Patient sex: M
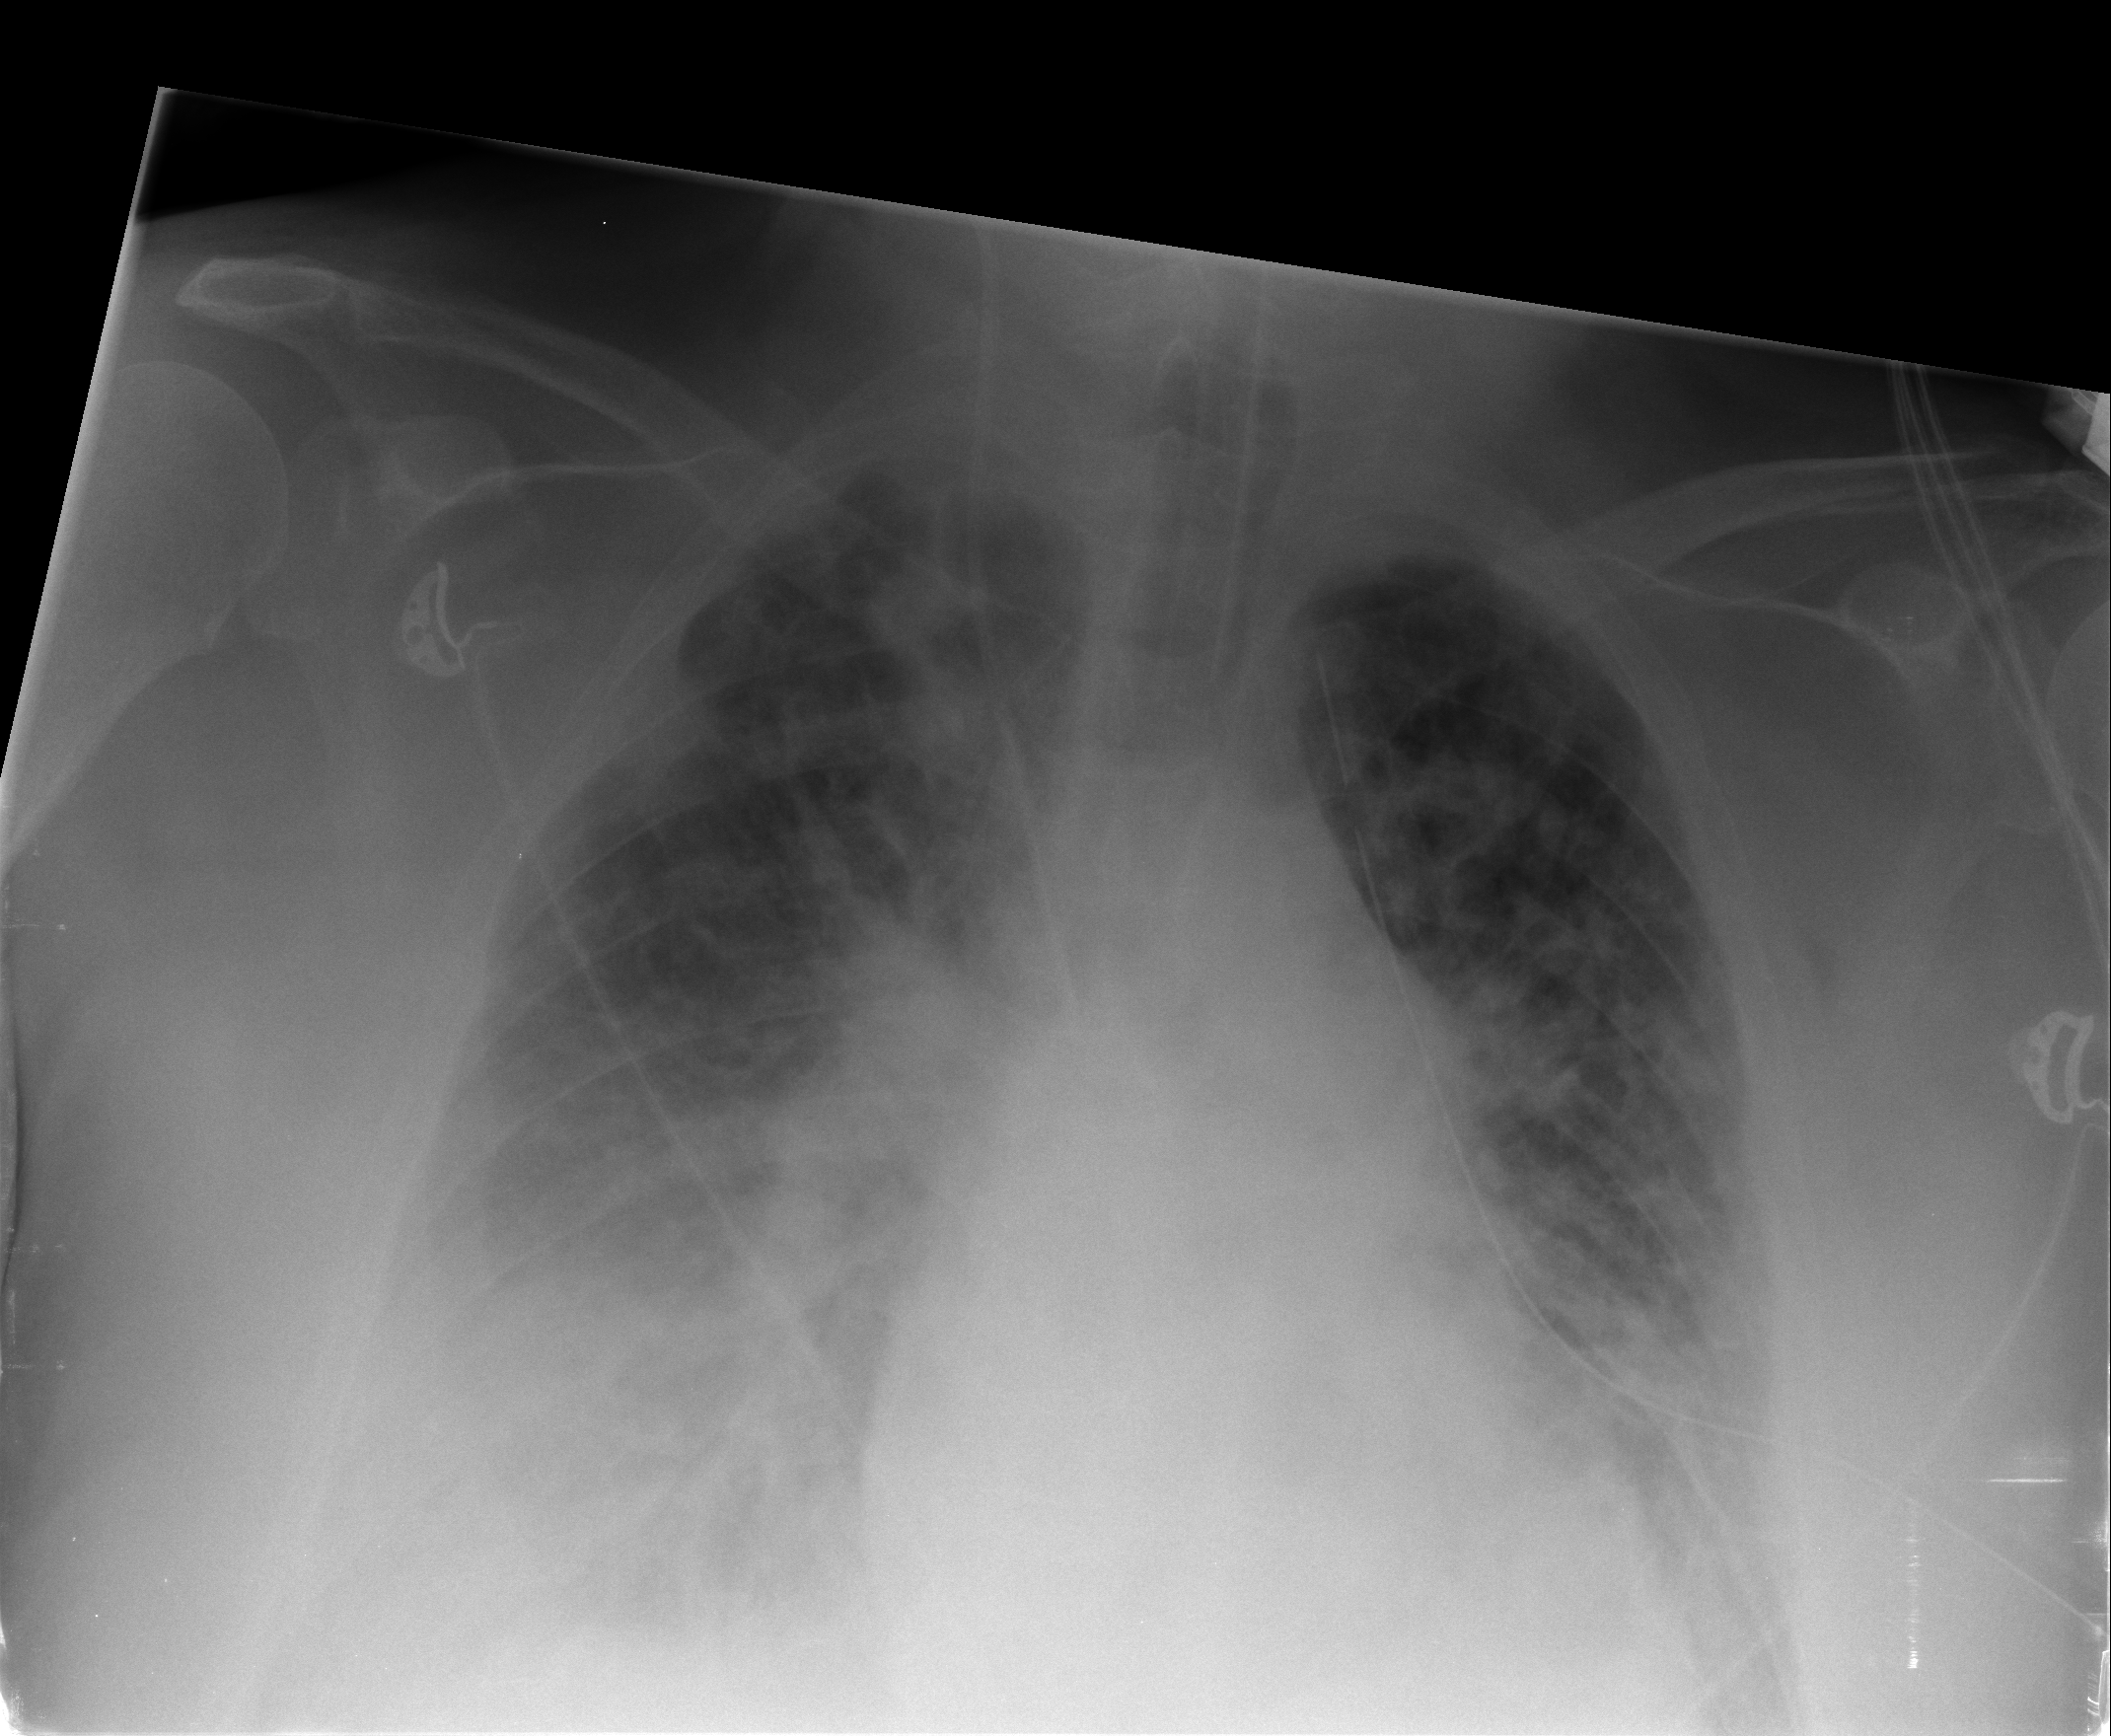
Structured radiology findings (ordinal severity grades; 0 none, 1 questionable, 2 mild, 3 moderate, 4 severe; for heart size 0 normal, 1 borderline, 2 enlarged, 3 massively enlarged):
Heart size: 2
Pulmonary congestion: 3
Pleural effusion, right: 2
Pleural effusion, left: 2
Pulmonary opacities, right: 3
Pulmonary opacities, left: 3
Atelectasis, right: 3
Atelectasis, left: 3